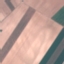
Land use / land cover class: AnnualCrop